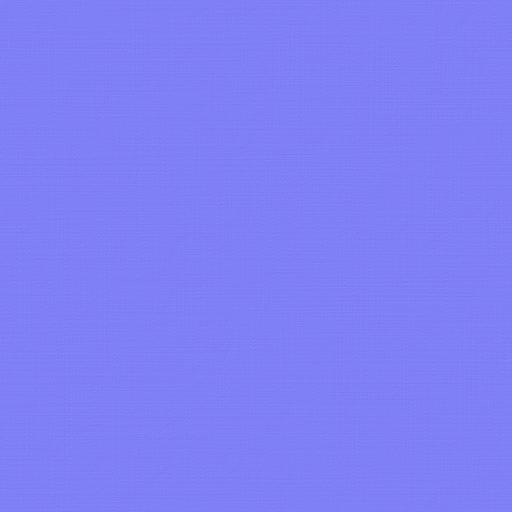
fabric pattern plain smooth tartan white